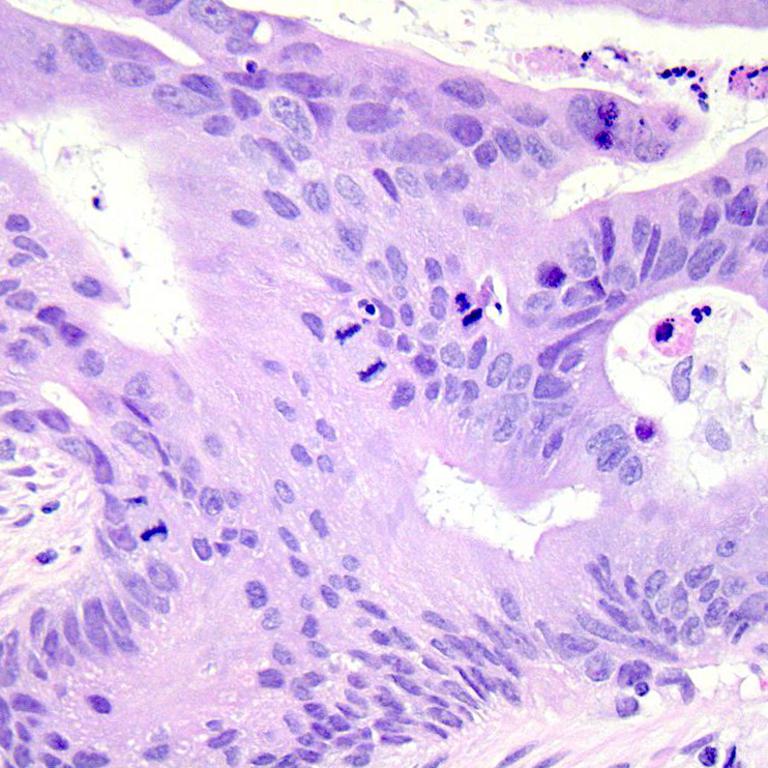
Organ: colon
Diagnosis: adenocarcinomas